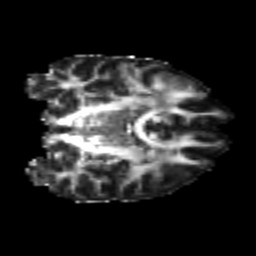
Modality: FA
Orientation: coronal
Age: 21
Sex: female
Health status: healthy
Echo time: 0.074 s